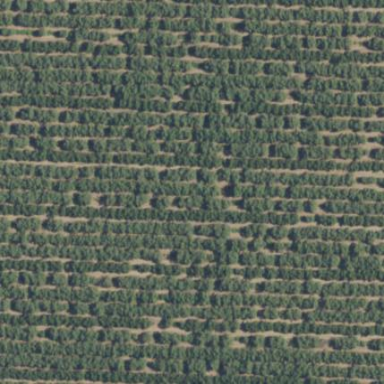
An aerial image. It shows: Almond orchard with rows of almond trees.